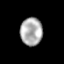
Tissue: prostate
Cell type: T cells
Senescence score: 0.3569
Nuclear area (px): 605
Mean DAPI intensity: 172.793